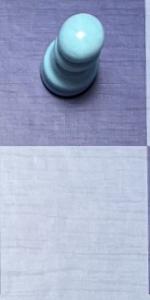
Label: Empty